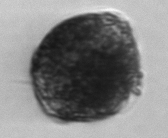
Label: Alexandrium_catenella